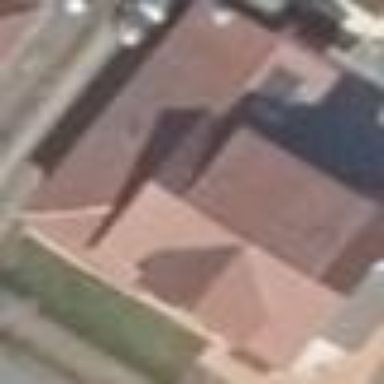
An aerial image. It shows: Gabled building.